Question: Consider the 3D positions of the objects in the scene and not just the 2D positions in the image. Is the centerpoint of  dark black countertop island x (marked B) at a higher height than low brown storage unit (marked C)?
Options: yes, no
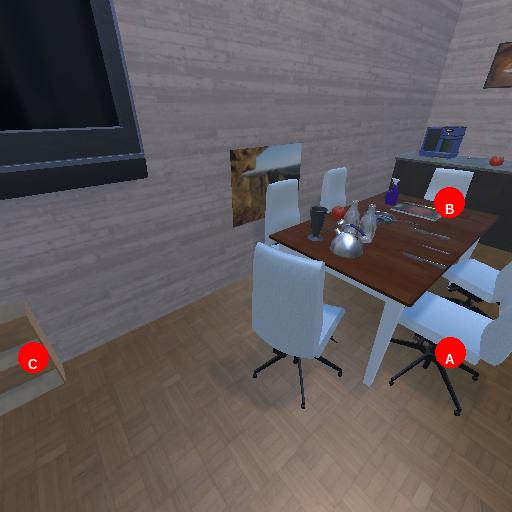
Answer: yes